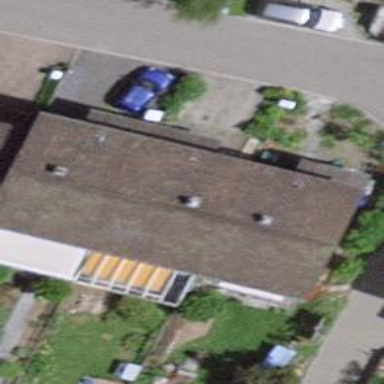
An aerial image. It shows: Terrace building.